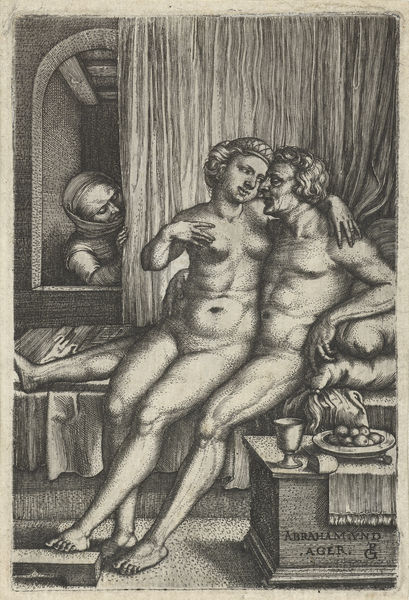
Titel: Abraham en Hagar bespied door Sara
Künstler: Georg Pencz
Standort: Amsterdam
Institution: Rijksmuseum
Schlagwörter: mann, nackt, fenster, frau, obst, tuch, vorhang, kelch, paar, voyeur, apfel, beobachter, inschrift, bett, brot, truhe, sex, druck, schwarzweiß, verführung, zuschauen